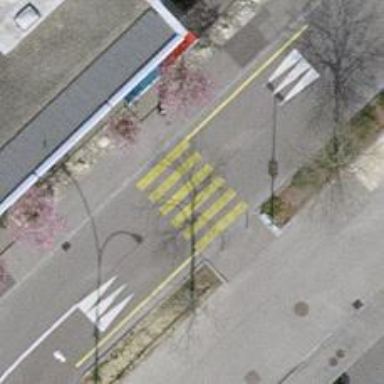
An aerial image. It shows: Marked zebra crossing on the road.